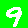
Digit: 9